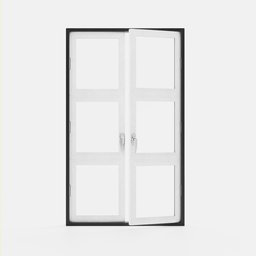
Label: architecture